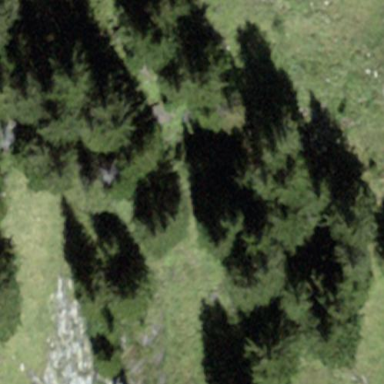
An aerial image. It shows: Forest area.